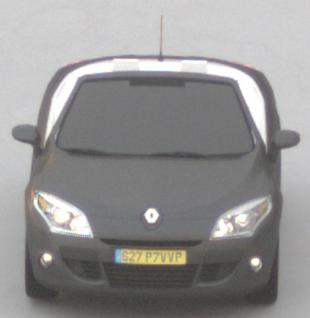
Make: Renault
Model: Mégane Coupé-Cabriolet 1.6 16V 110
Detailed model: Mégane (III) Coupé-Cabriolet
Model produced from: 2010/06
Model produced until: 2013/03
Doors: 2
Color: gray
Road condition: dry road
Daytime: sunrise or sunset
Contrast: low contrast